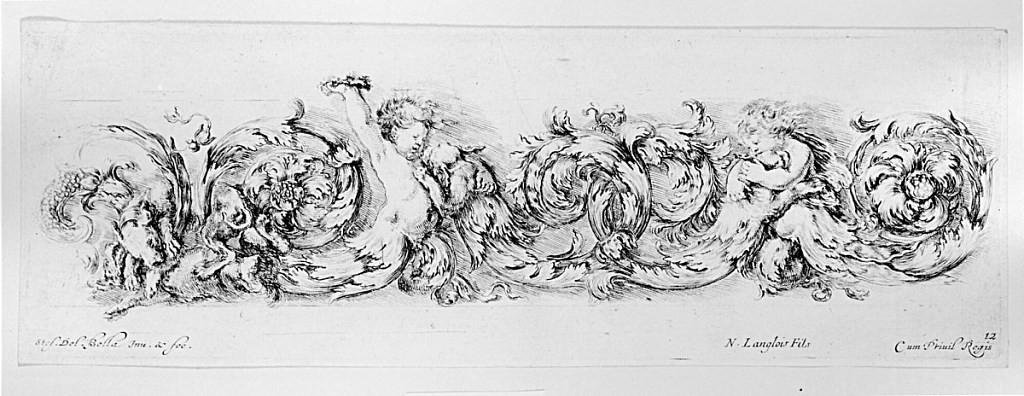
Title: Ornamenti di fregi e fogliami
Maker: Stefano della Bella, Italian, 1610–1664
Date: ca. 1648
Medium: Etching on paper
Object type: Print
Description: Plate 12